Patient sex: F
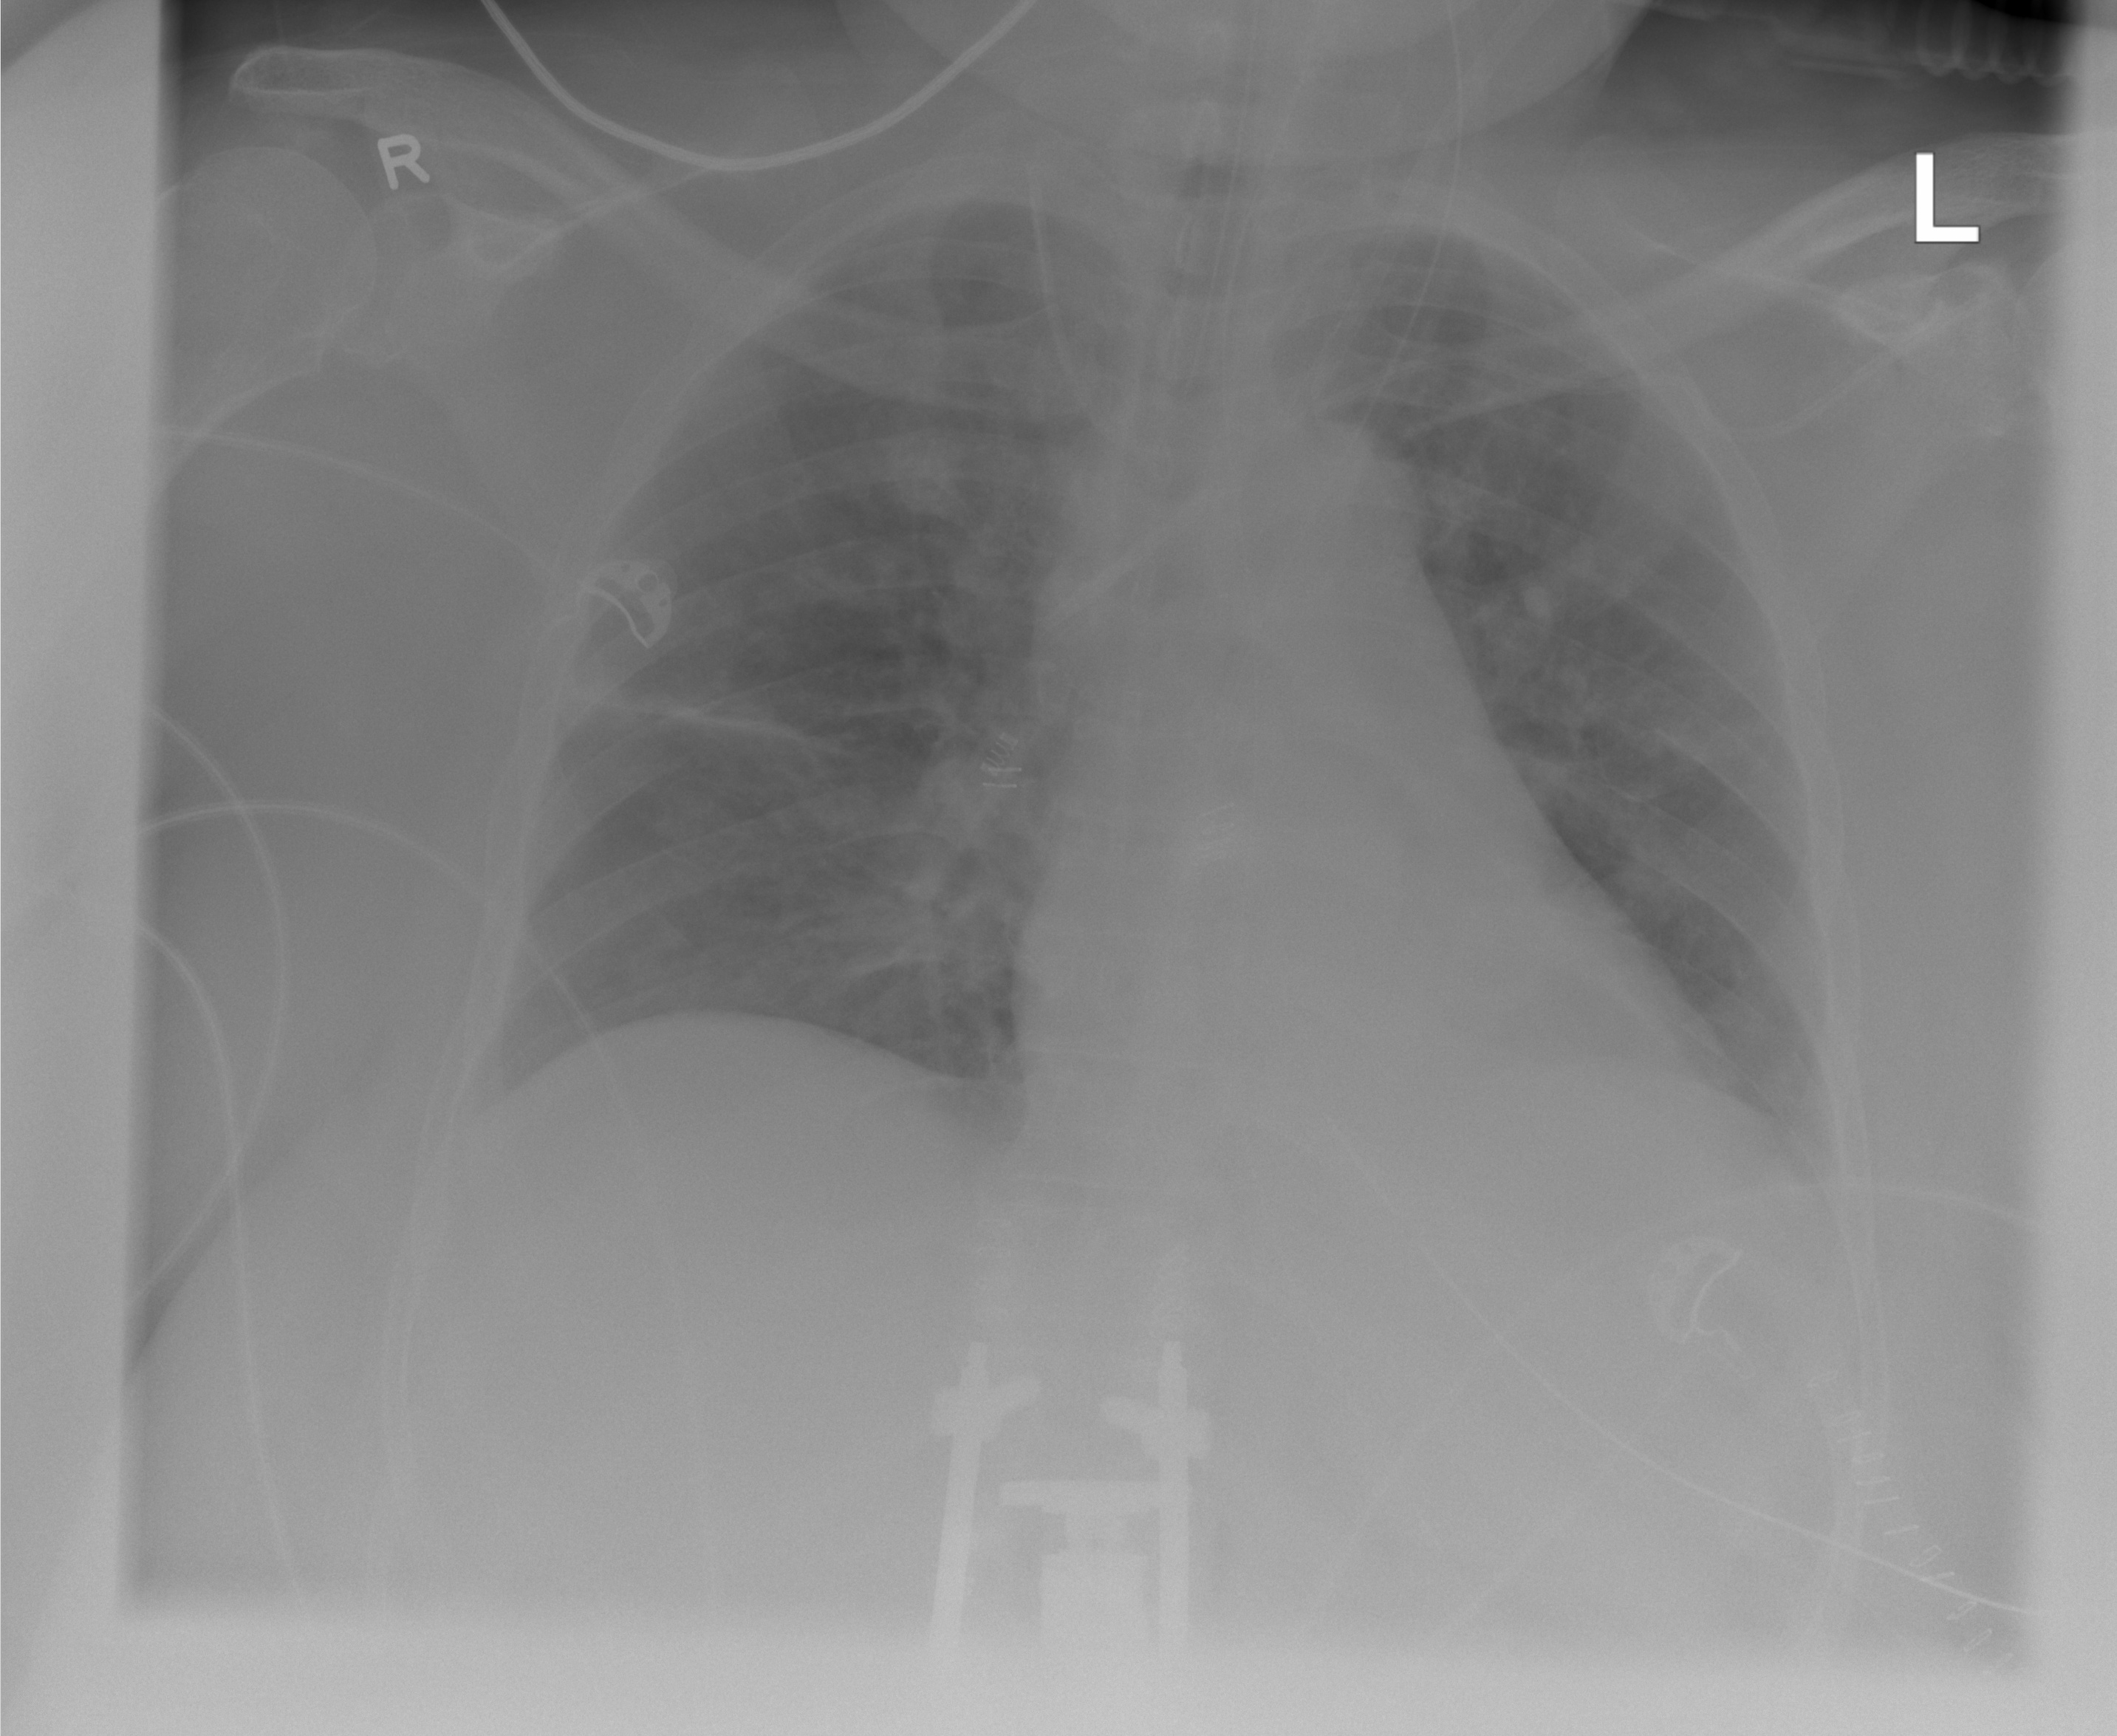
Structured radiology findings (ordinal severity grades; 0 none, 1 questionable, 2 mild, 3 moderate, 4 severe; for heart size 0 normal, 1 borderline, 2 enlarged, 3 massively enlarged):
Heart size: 0
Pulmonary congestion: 1
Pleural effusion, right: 0
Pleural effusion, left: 0
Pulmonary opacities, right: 1
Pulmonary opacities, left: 1
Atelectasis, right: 0
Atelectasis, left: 0